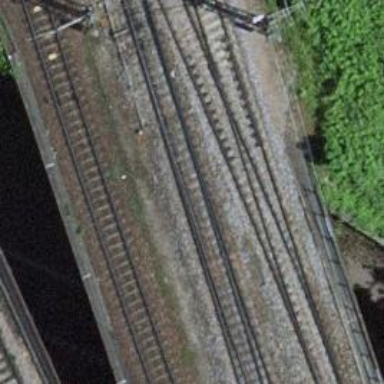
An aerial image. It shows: Bridge over electrified railway with contact line.